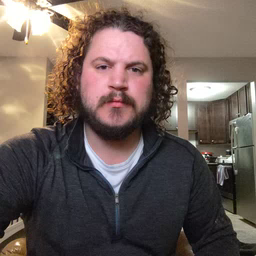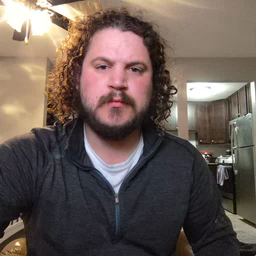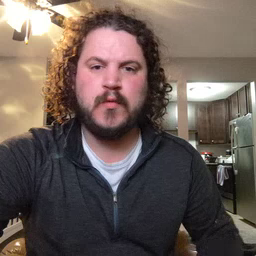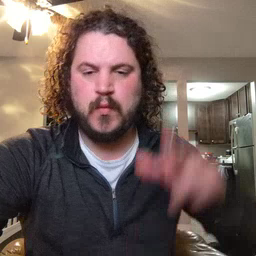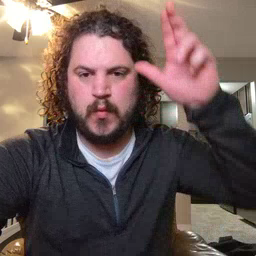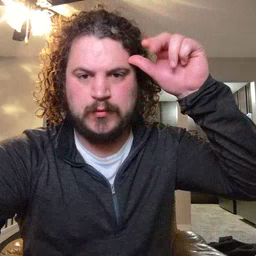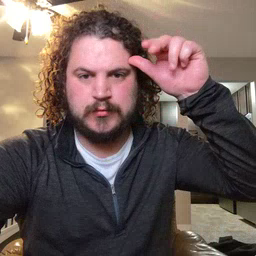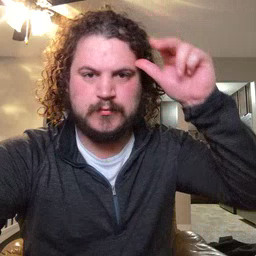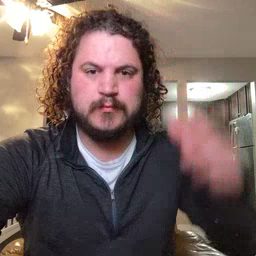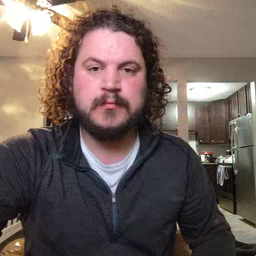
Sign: horse